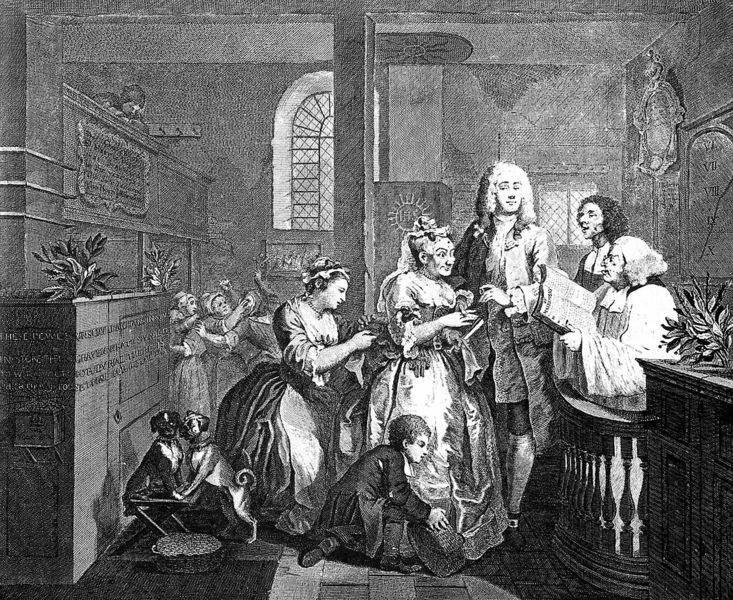
Titel: A Rake´s Progress Bl.1
Künstler: William Hogarth
Institution: London, Sir John Soane´s Museum
Schlagwörter: mann, frauen, menschen, blumen, damen, fenster, frau, grau, kleid, licht, männer, raum, schwarz, skizze, weiss, zimmer, dame, hund, hunde, herren, richter, tresen, alte, barock, bibel, diener, herr, innenraum, kirche, sonne, geistlicher, interieur, adel, familie, kind, pflanze, pflanzen, locken, rokoko, kinder, krug, perücke, schrift, schrank, schuhe, grafik, graphik, hocker, rundbogen, tafel, weib, weiber, stube, junge, schild, buch, kloster, rundfenster, balustrade, bub, druck, knien, beten, lorbeer, anrichte, küche, ehe, schranke, prister, pfarrer, sänger, kanzel, knieen, pastor, priester, chor, predigt, hochzeit, kin, leser, napf, hofdame, bewunderer, wirtshaus, lesung, kriche, mozart, prozess, spannung, kloser, heirat, vermählung, interesse, mops, ihs, freu, page, fans, franklin, kleist